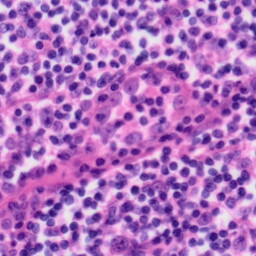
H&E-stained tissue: Tonsil